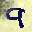
Label: 9